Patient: sex M, age 61
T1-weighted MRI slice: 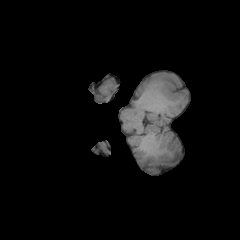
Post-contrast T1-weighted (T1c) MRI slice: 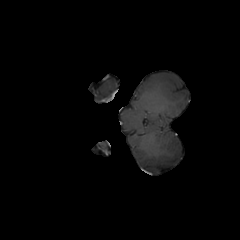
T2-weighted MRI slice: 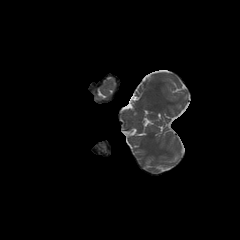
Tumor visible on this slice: no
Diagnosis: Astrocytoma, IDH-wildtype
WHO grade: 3